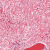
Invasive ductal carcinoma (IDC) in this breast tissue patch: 0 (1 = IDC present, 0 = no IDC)